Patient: sex M, age 76
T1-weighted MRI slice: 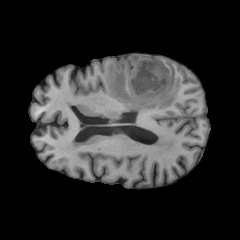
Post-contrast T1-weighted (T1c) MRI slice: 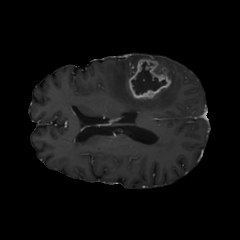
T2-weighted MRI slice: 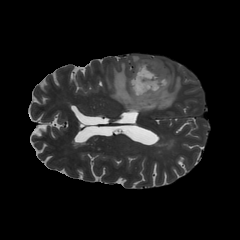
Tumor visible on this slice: yes
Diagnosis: Glioblastoma, IDH-wildtype
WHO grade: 4